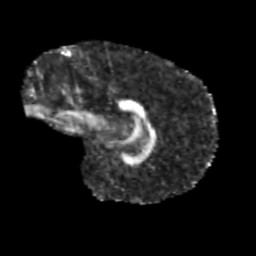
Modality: FA
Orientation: sagittal
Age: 12
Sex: male
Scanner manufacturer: siemens
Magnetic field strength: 3 T
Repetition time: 3.8 s
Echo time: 0.07 s